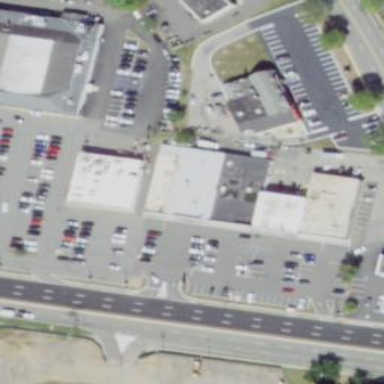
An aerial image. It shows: Commercial building that houses mall.